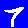
Digit: 7